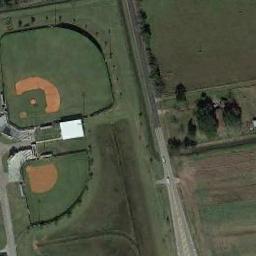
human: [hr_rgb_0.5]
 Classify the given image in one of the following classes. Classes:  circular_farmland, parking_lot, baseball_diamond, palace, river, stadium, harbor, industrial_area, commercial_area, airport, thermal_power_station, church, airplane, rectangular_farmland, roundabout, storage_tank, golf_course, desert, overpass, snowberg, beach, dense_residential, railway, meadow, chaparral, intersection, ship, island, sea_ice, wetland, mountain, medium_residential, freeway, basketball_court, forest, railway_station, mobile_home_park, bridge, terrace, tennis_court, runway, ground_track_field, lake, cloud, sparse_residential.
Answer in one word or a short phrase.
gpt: baseball_diamond